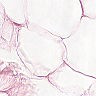
Metastatic tissue present: no